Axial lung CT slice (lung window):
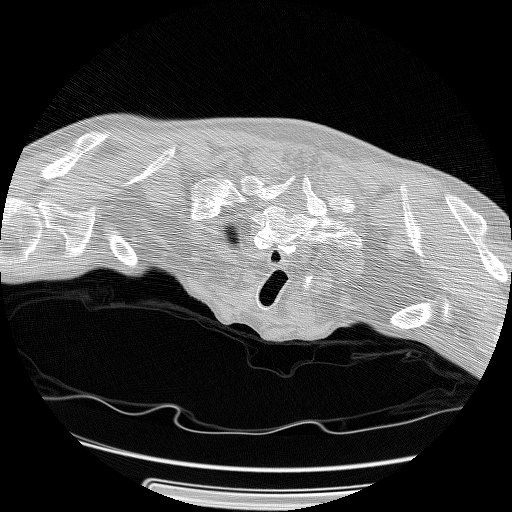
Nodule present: no